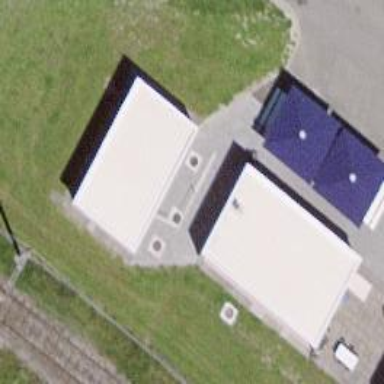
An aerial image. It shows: Toilets.